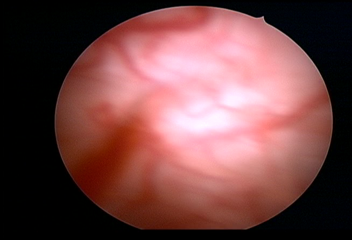
Modality: WLC
Class: Normal mucosa
Bladder cancer association: No